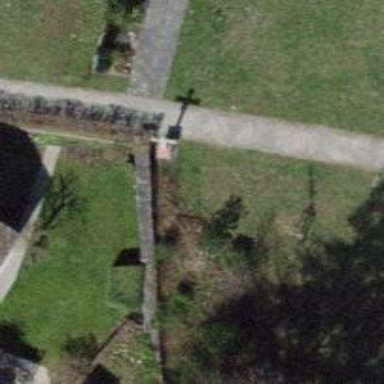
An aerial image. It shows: Historic memorial.